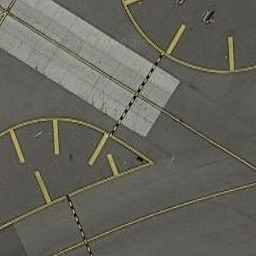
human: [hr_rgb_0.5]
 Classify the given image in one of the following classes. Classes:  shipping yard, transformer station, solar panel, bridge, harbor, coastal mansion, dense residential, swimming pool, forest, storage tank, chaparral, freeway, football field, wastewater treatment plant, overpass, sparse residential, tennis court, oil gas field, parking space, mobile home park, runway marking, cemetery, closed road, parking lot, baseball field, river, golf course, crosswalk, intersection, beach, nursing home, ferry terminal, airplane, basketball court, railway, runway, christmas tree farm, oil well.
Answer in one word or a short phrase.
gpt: runway marking